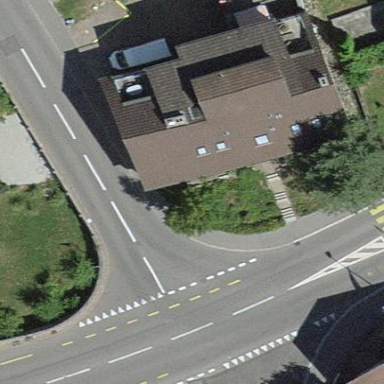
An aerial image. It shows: Building with tile roof.